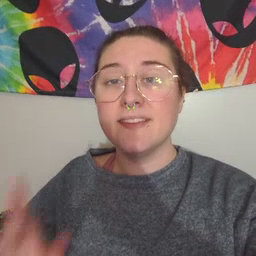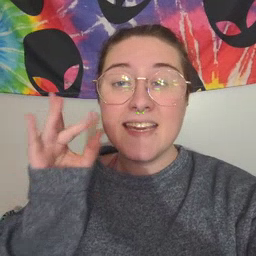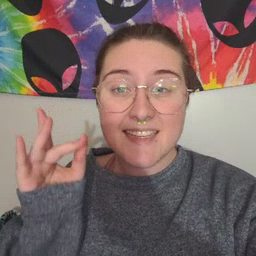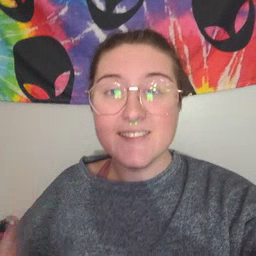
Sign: kitty